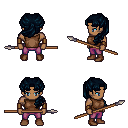
a pixel art fantasy rpg character, male body template, human, dark skin, brown sleeveless shirt, magenta pants, raven princess hairstyle, leather bracers, brown shoes, spear, four views (front, back, left, right), 2x2 character sprite sheet, small pixel art, hard edges, no anti-aliasing